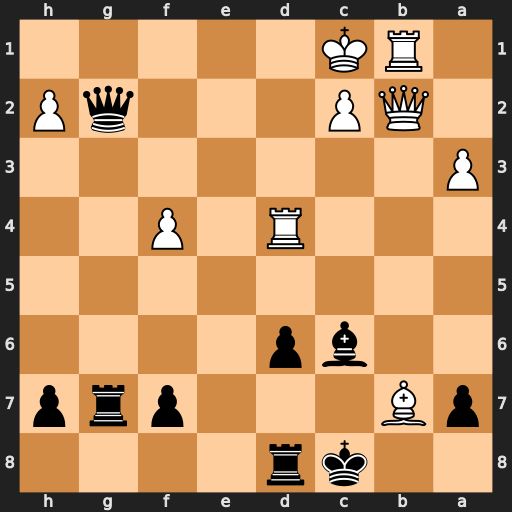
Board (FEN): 2kr4/pB3prp/2bp4/8/3R1P2/P7/1QP3qP/1RK5
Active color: b
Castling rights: -
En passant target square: -
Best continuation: Bxb7 Rc4+ Kb8